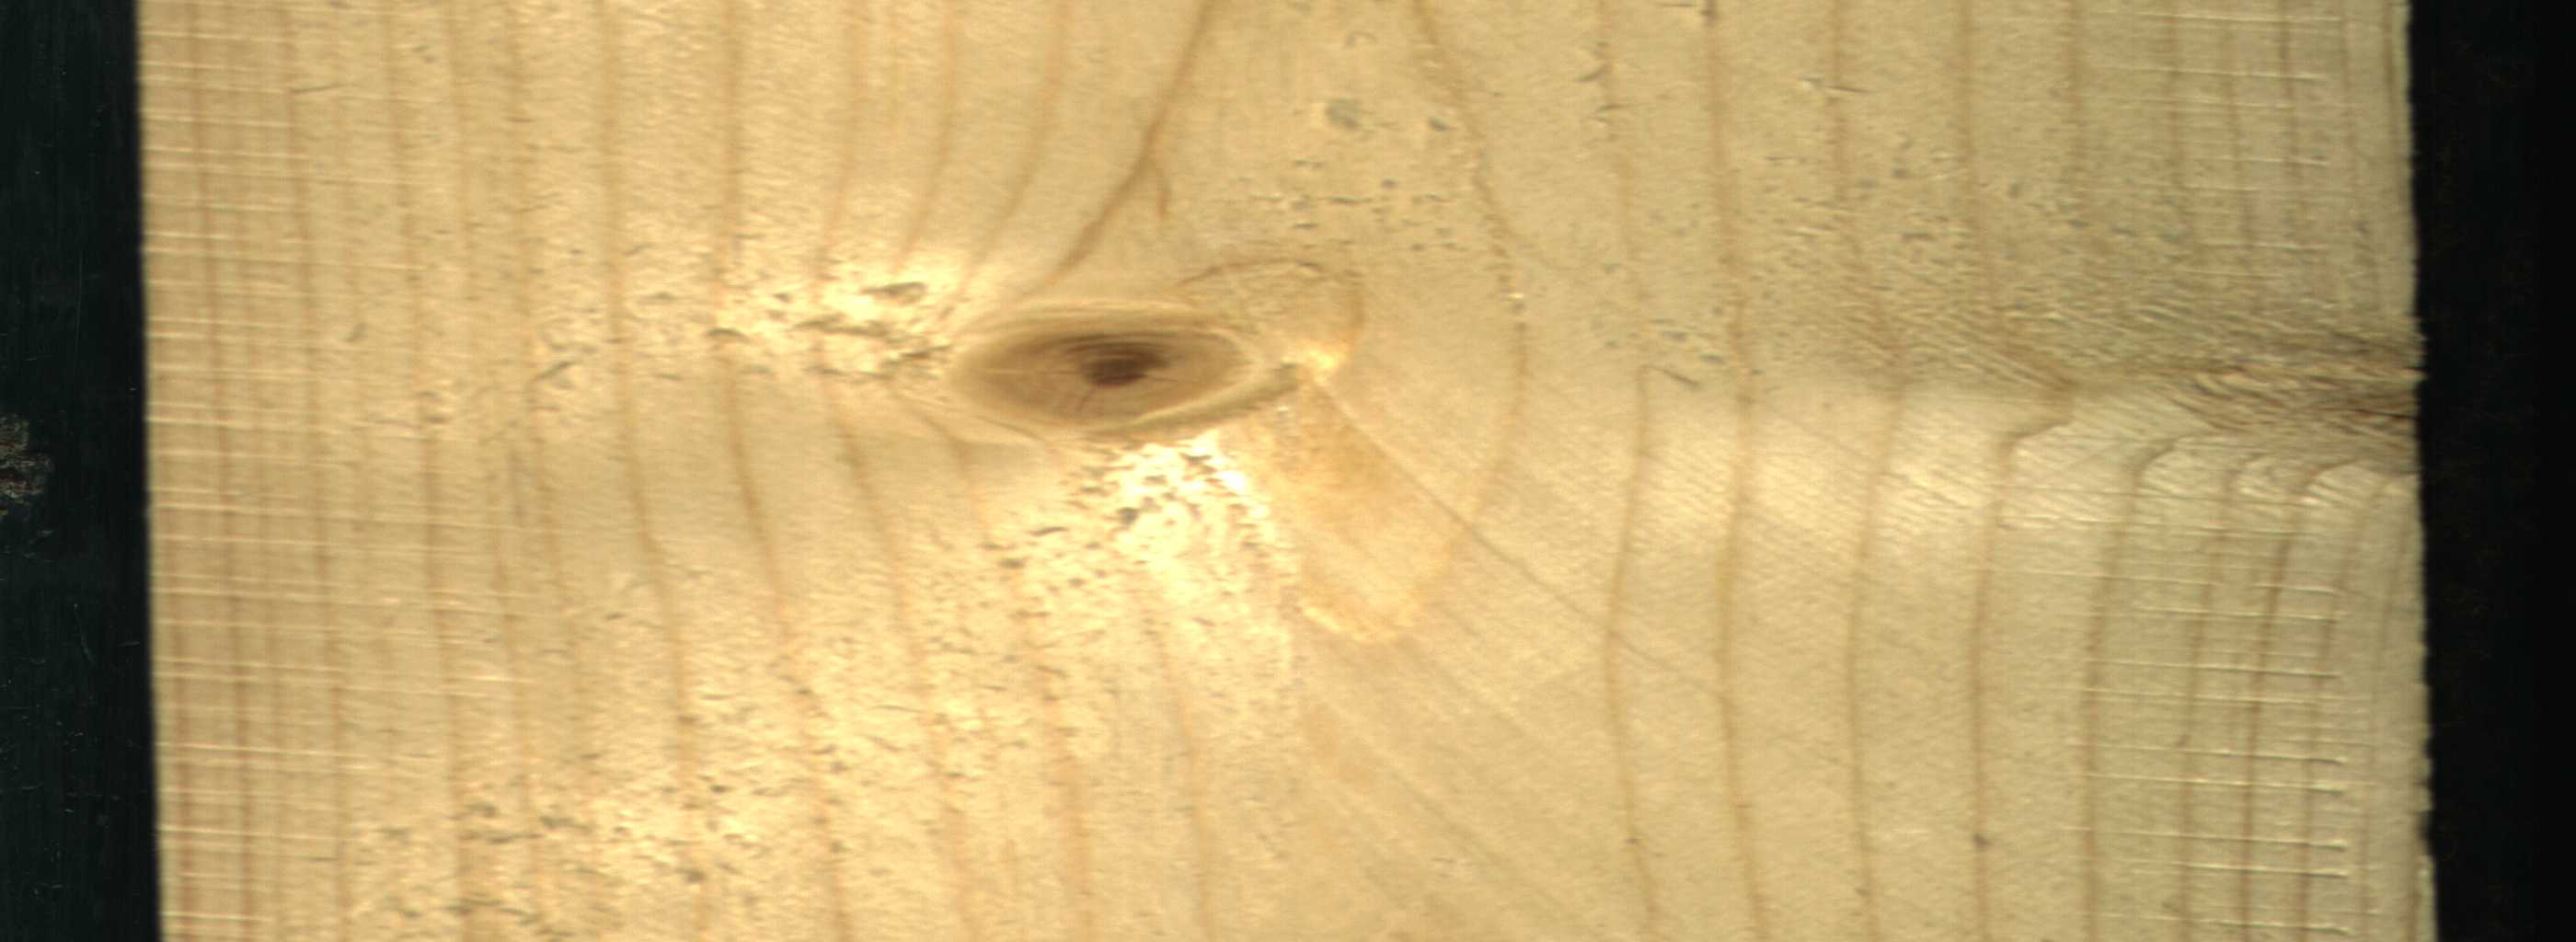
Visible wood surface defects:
Live_Knot